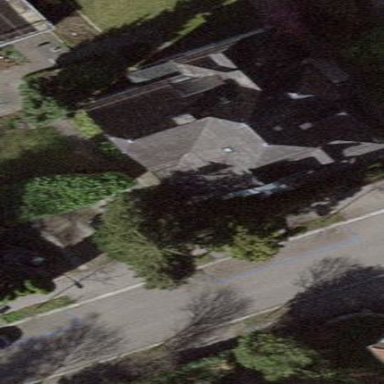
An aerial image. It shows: Building with hipped roof shape.